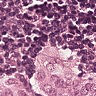
Metastatic tissue present: yes